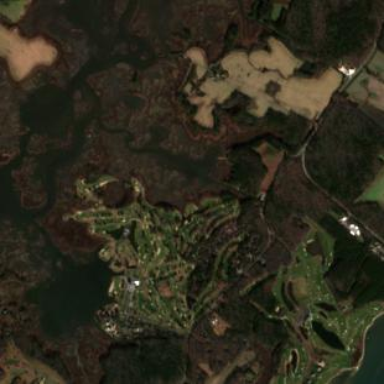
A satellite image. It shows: Golf course.